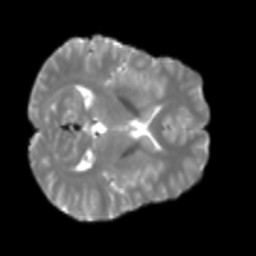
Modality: T2w
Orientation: axial
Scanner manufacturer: siemens
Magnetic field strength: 3 T
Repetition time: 4 s
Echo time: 0.0594 s